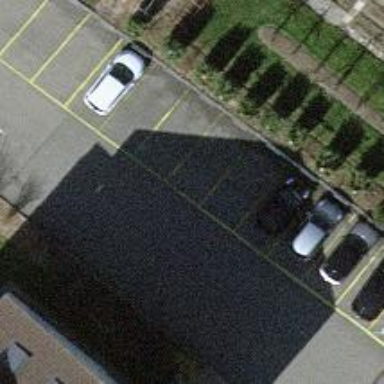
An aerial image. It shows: Parking area with asphalt surface.